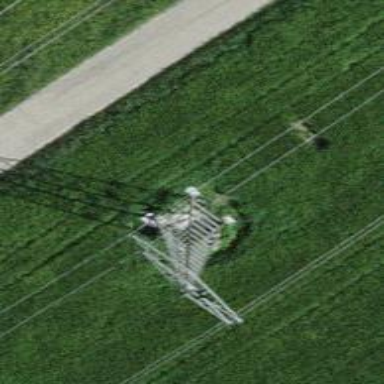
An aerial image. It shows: Lattice structure tower used for power transmission.